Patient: sex M, age 80
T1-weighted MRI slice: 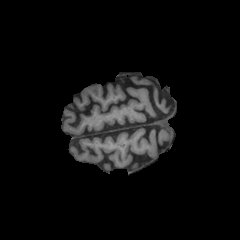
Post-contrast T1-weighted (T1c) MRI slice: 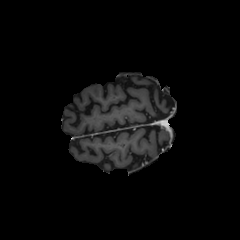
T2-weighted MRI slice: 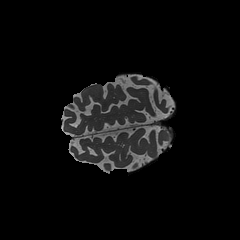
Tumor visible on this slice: no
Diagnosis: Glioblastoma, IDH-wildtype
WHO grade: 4